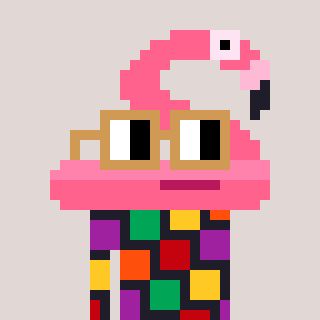
a pixel art character with square brown glasses, a flamingo-shaped head and a grayscale-colored body on a warm background